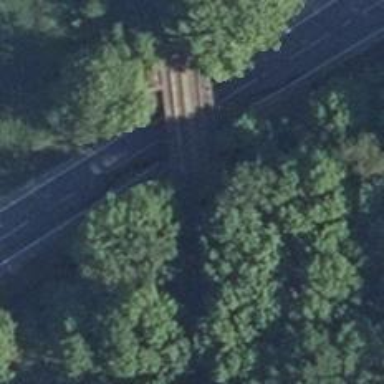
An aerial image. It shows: Abandoned railroad bridge.